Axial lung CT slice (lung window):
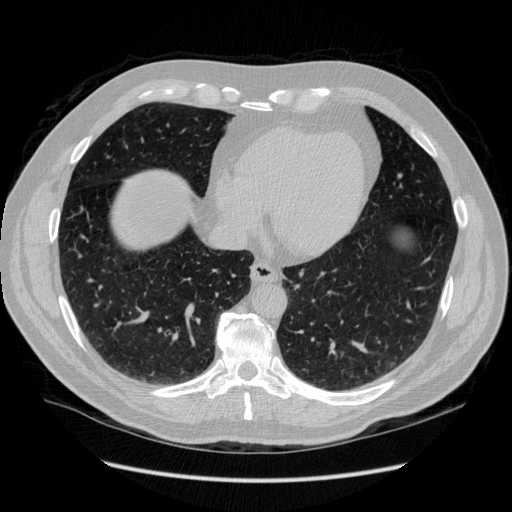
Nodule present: no